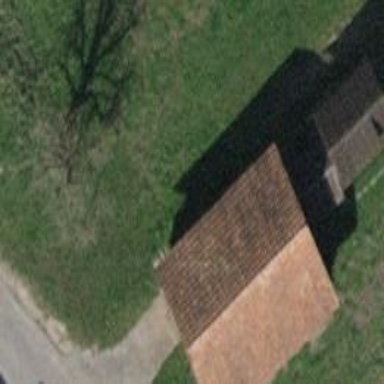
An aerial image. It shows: Shed building.